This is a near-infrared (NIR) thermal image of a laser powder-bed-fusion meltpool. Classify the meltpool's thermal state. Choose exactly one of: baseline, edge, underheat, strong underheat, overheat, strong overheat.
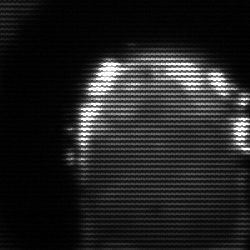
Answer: baseline